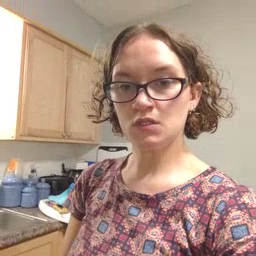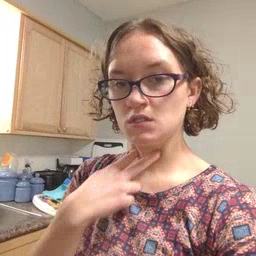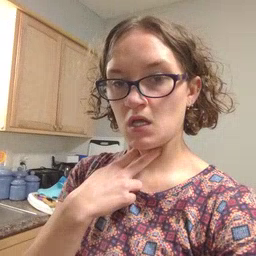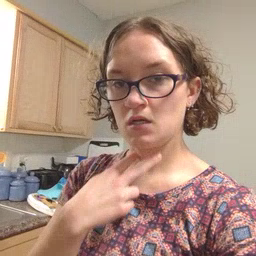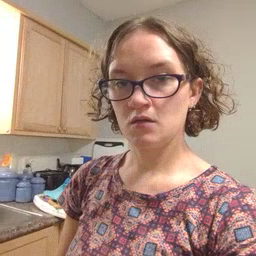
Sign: stuck